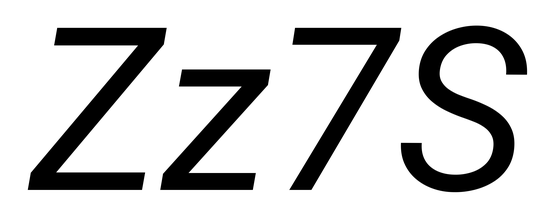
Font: Roboto-Italic_Italic